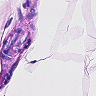
Metastatic tissue present: no